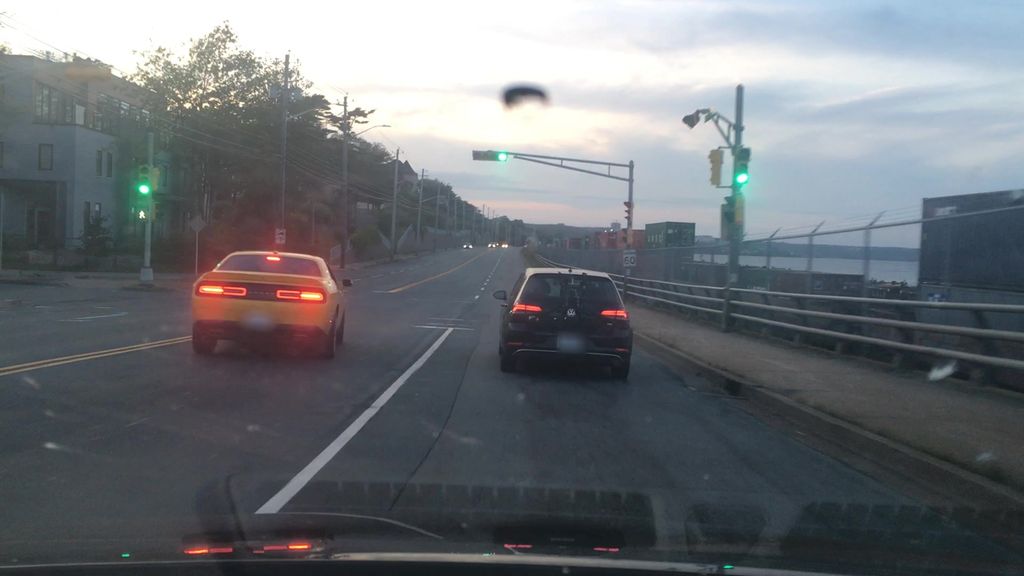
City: halifax